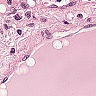
Metastatic tissue present: no